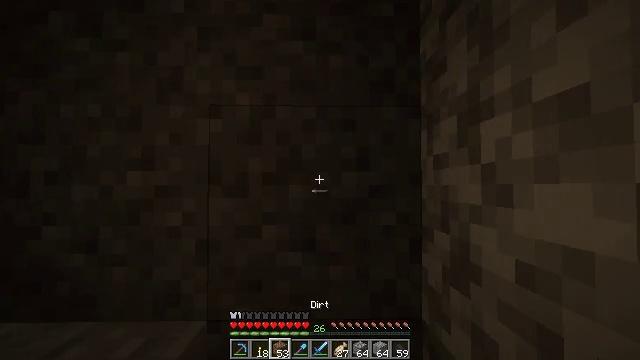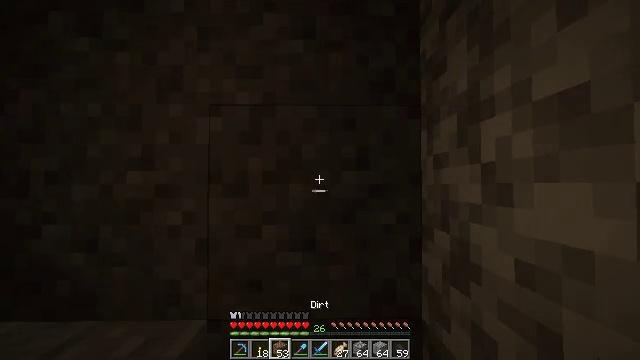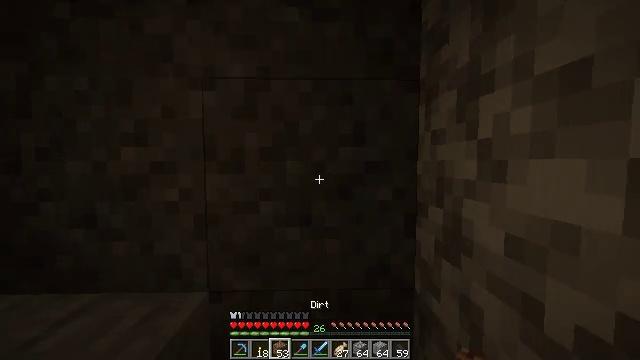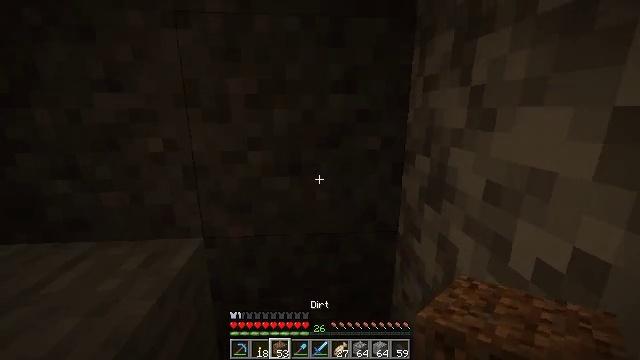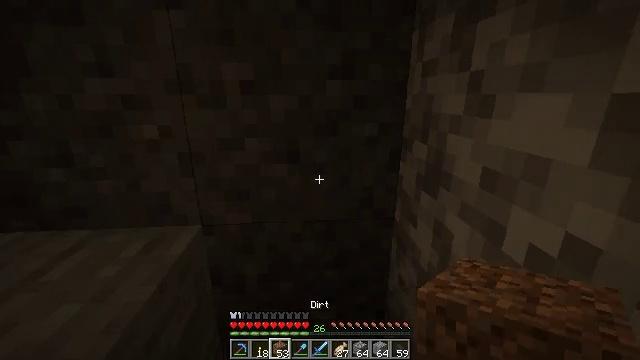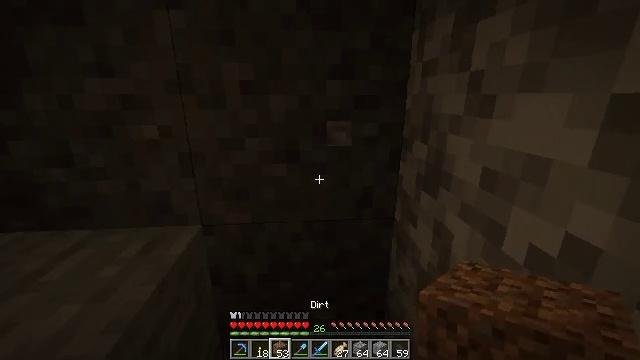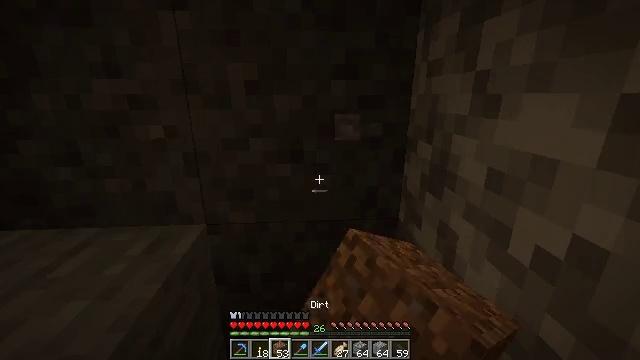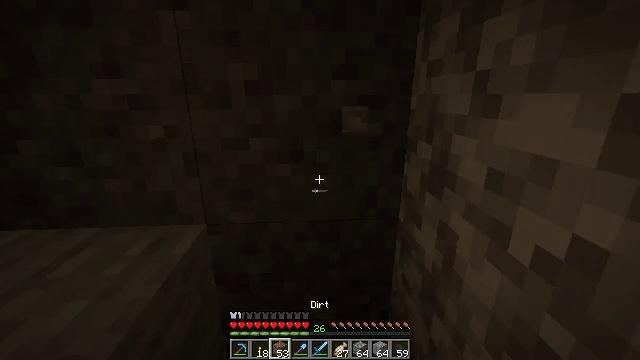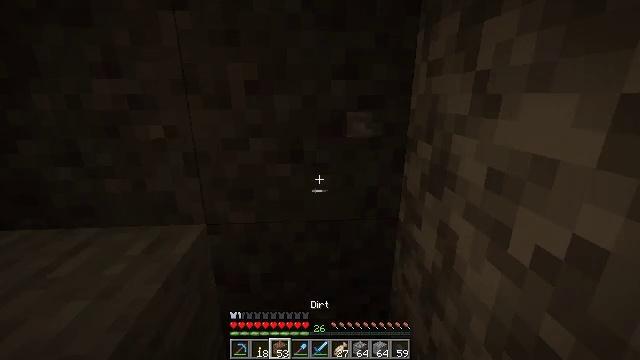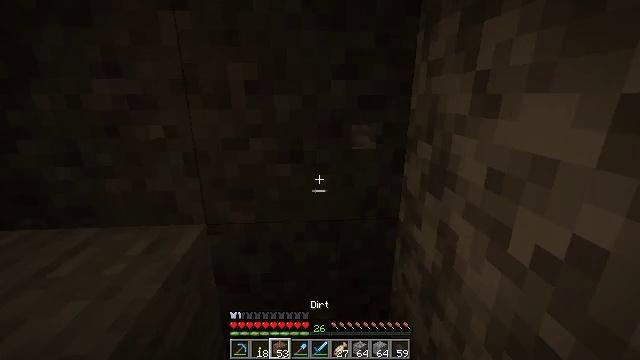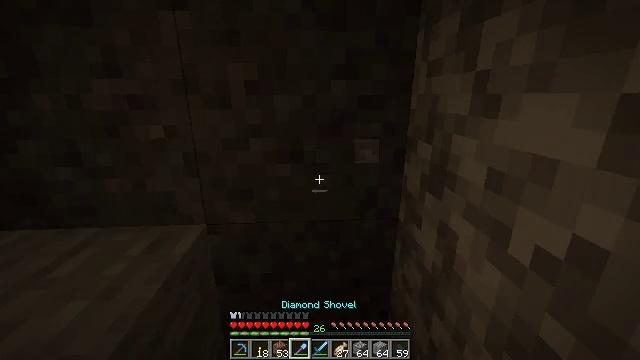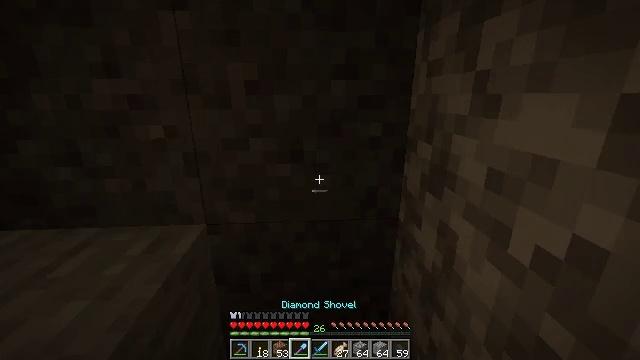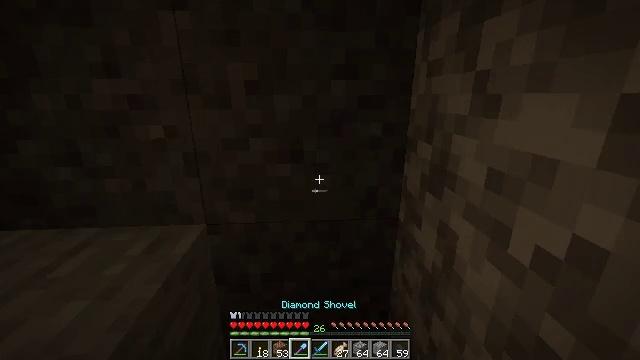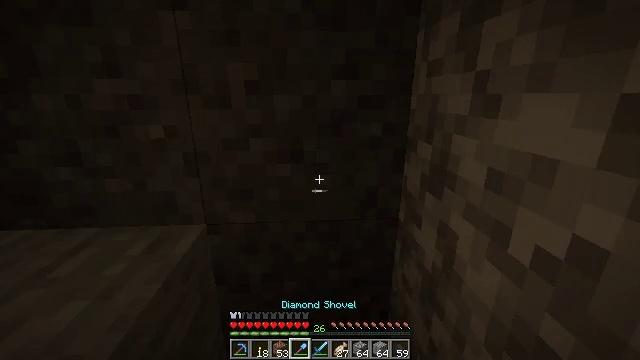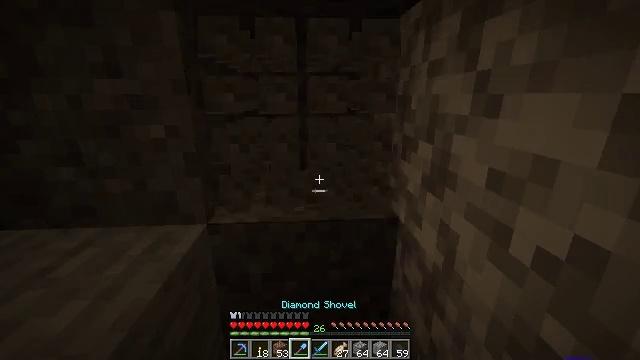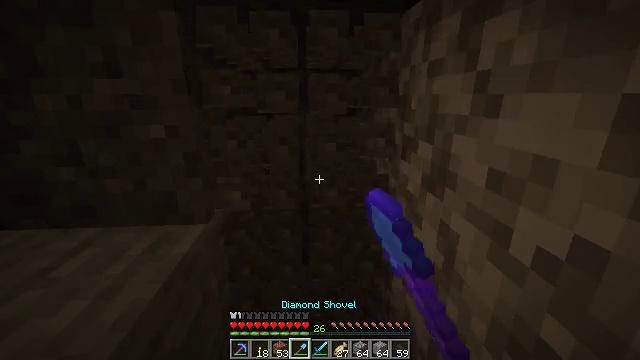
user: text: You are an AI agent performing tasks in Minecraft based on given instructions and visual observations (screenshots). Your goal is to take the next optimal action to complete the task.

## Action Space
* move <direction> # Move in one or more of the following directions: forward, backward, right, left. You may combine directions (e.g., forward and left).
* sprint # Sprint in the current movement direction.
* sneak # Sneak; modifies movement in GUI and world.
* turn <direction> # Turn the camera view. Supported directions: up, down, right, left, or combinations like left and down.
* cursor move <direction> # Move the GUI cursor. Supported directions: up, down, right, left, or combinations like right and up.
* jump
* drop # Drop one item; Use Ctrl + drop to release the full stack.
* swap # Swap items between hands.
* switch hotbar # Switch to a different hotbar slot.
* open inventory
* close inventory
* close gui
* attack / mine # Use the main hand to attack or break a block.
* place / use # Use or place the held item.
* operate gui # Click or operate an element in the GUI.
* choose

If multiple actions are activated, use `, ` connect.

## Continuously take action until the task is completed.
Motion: motion action
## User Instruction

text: Shovel up some gravel.
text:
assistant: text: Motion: no_op
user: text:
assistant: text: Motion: turn down
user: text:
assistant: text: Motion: turn right and down
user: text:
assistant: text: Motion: turn down
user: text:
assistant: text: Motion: attack / mine
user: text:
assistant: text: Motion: no_op
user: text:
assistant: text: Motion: no_op
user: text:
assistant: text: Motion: no_op
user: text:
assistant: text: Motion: no_op
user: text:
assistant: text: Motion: no_op
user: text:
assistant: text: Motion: no_op
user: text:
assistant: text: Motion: no_op
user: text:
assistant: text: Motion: no_op
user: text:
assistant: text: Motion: attack / mine
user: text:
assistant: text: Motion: attack / mine
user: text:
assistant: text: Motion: attack / mine
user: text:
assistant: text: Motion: turn down, attack / mine
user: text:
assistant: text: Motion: turn down, attack / mine
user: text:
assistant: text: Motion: attack / mine
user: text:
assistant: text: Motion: attack / mine
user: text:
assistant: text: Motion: attack / mine
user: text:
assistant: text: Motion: turn up, attack / mine
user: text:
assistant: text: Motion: turn up, attack / mine
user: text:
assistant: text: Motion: turn up, attack / mine
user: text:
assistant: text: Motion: turn up, attack / mine
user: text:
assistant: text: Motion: turn up, attack / mine
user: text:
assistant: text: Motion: turn up, attack / mine
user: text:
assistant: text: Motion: turn up, attack / mine
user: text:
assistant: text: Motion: attack / mine
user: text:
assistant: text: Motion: no_op